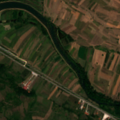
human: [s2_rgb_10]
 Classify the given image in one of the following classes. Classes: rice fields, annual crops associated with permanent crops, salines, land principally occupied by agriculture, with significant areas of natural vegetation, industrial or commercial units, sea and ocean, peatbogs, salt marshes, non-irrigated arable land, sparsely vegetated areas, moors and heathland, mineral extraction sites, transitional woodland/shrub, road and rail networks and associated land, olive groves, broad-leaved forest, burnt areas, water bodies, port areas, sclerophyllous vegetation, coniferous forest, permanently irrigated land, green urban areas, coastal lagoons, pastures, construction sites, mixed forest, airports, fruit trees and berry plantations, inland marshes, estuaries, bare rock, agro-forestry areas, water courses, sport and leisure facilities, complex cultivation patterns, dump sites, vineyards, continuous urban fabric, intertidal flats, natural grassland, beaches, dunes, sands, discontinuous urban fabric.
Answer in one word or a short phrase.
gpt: non-irrigated arable land, complex cultivation patterns, land principally occupied by agriculture, with significant areas of natural vegetation